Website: home-depot
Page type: cross-sells
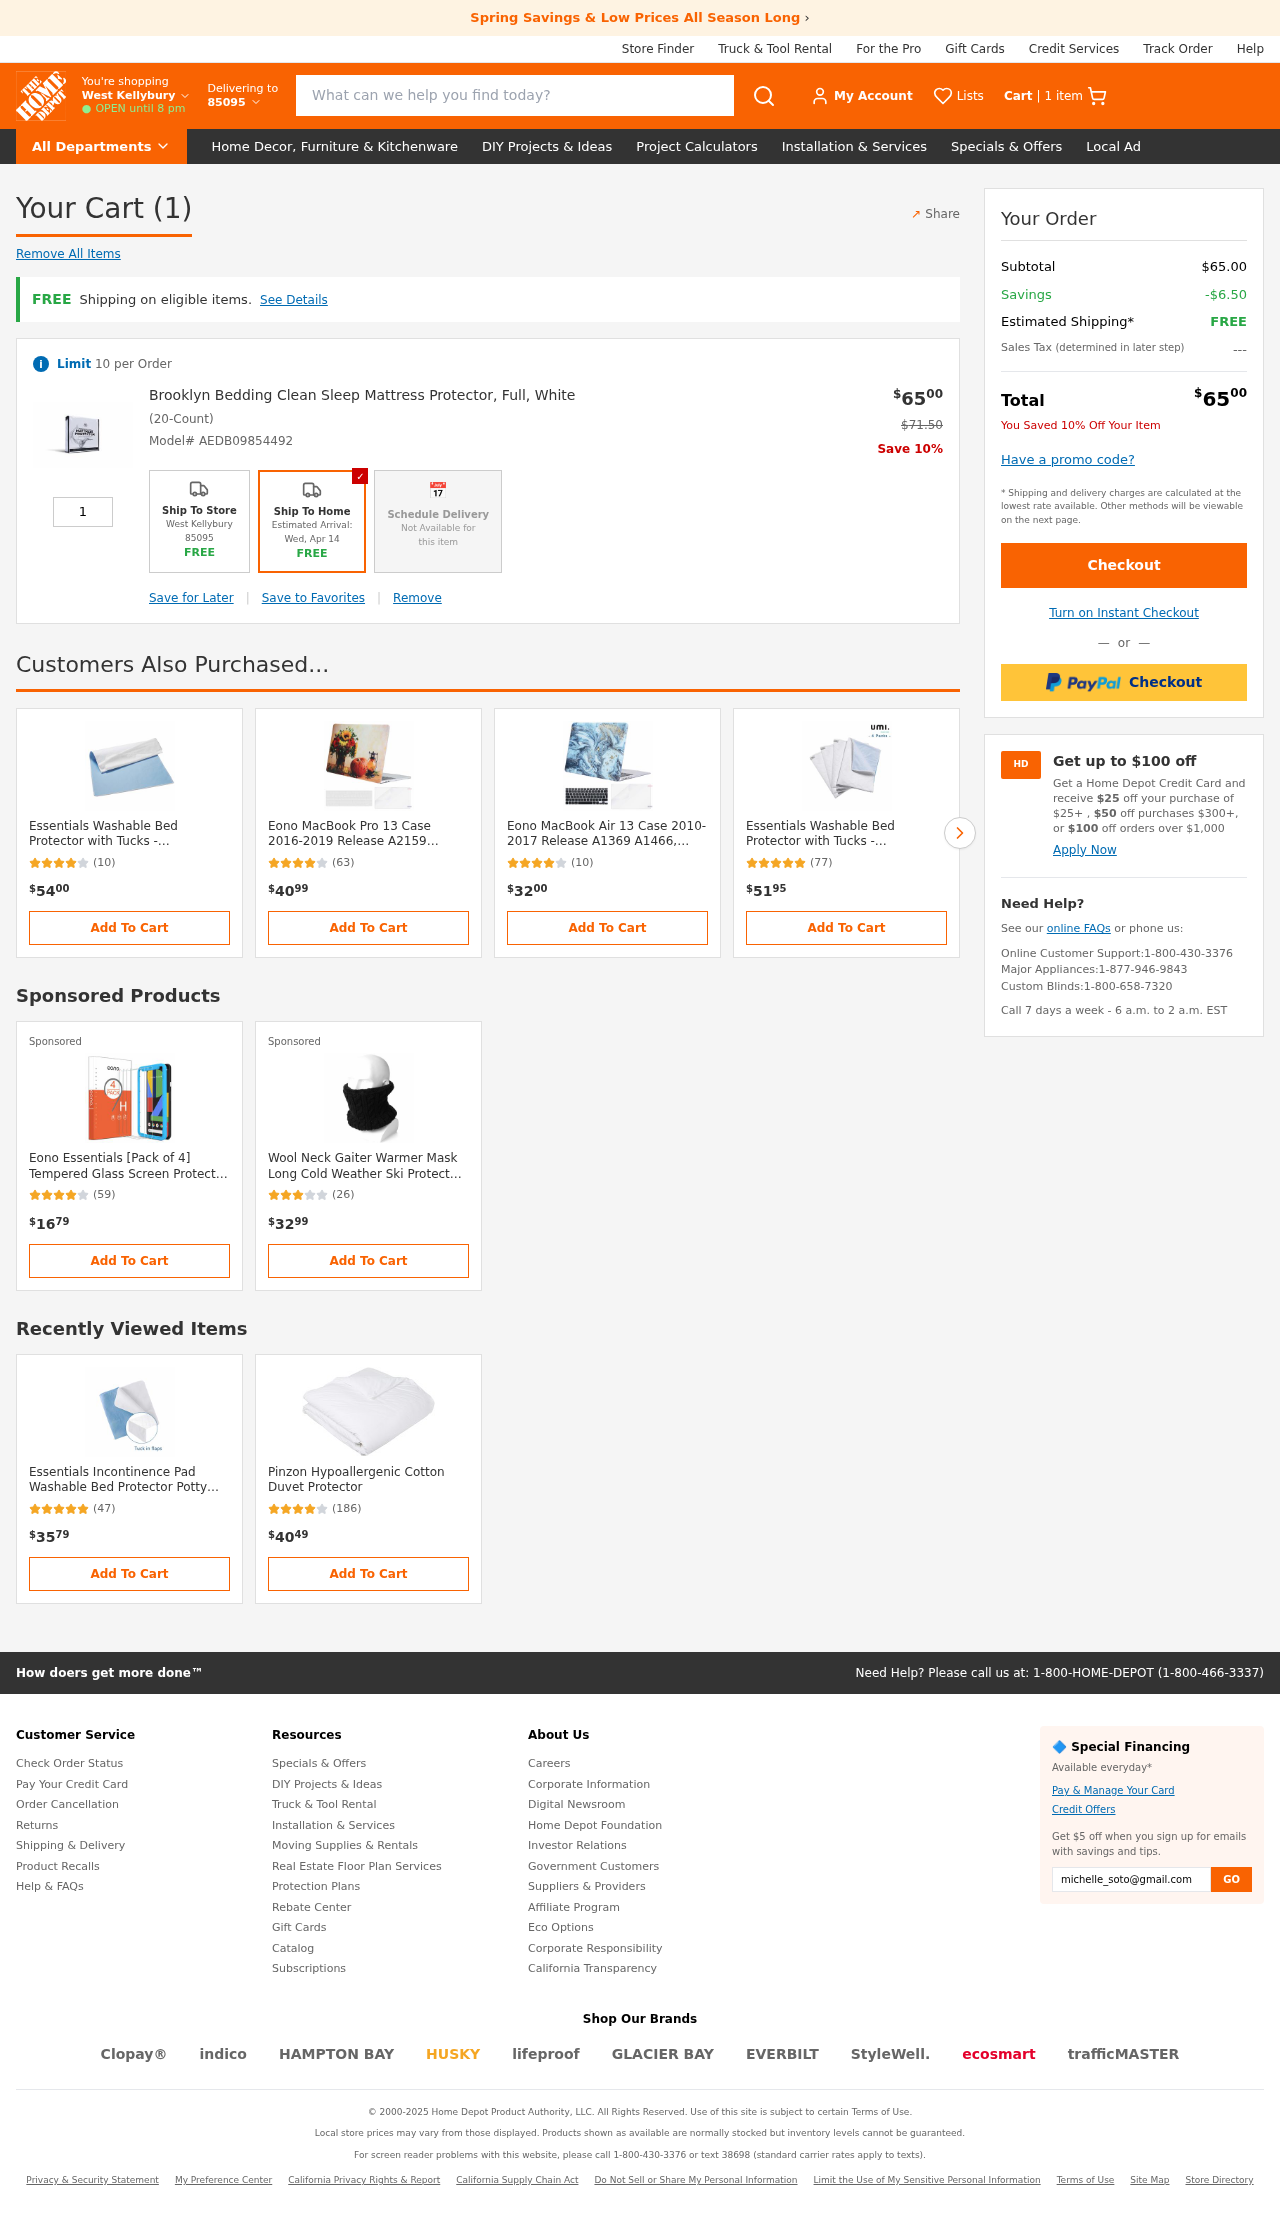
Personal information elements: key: PII_LOCATION1_CITY
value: West Kellybury
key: PII_POSTCODE
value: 85095
Product elements: key: PRODUCT1_NAME
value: Brooklyn Bedding Clean Sleep Mattress Protector, Full, White
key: PRODUCT1_PRICE
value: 65
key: PRODUCT1_QUANTITY
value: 1
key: PRODUCT1_ORIGINAL_PRICE
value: $71.50
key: PRODUCT2_NAME
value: Essentials Washable Bed Protector with Tucks - Incontinence Pad - Toilet Training Sleep Mat, Blue (8
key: PRODUCT2_NUM_RATINGS
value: (10)
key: PRODUCT2_PRICE
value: $5400
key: PRODUCT3_NAME
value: Eono MacBook Pro 13 Case 2016-2019 Release A2159 A1989 A1706 A1708, Plastic Hard Shell, Keyboard Cov
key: PRODUCT3_NUM_RATINGS
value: (63)
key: PRODUCT3_PRICE
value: $4099
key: PRODUCT4_NAME
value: Eono MacBook Air 13 Case 2010-2017 Release A1369 A1466, Plastic Hard Shell&Keyboard Cover&Screen Pro
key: PRODUCT4_NUM_RATINGS
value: (10)
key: PRODUCT4_PRICE
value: $3200
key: PRODUCT5_NAME
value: Essentials Washable Bed Protector with Tucks - Incontinence Pad - Toilet Training Sleep Mat, Blue -
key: PRODUCT5_NUM_RATINGS
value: (77)
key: PRODUCT5_PRICE
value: $5195
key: PRODUCT6_NAME
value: Eono Essentials [Pack of 4] Tempered Glass Screen Protector Compatible with Google Pixel 4, with Pos
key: PRODUCT6_NUM_RATINGS
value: (59)
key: PRODUCT6_PRICE
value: $1679
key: PRODUCT7_NAME
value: Wool Neck Gaiter Warmer Mask Long Cold Weather Ski Protector Women Men Hunting Hiking Winter Outdoor
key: PRODUCT7_NUM_RATINGS
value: (26)
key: PRODUCT7_PRICE
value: $3299
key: PRODUCT8_NAME
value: Essentials Incontinence Pad Washable Bed Protector Potty Training Sleep Mat Square Quilted Blue(70x9
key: PRODUCT8_NUM_RATINGS
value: (47)
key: PRODUCT8_PRICE
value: $3579
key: PRODUCT9_NAME
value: Pinzon Hypoallergenic Cotton Duvet Protector
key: PRODUCT9_NUM_RATINGS
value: (186)
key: PRODUCT9_PRICE
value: $4049
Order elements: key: ORDER_NUM_ITEMS
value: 1 item
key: ORDER_NUM_ITEMS
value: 1
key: ORDER_SKU
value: Model# AEDB09854492
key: ORDER_SUBTOTAL
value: $65.00
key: ORDER_SAVINGS
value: -$6.50
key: ORDER_TOTAL
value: $6500
Search elements: key: HEADER_SEARCH
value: What can we help you find today?